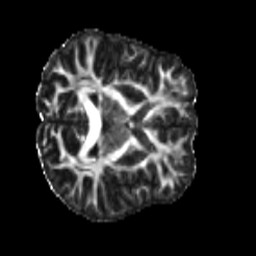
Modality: FA
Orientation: axial
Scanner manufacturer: siemens
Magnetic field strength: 3 T
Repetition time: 4 s
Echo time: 0.0594 s